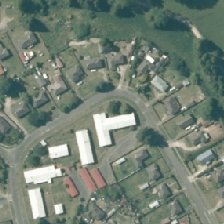
Land cover: urban_build_up